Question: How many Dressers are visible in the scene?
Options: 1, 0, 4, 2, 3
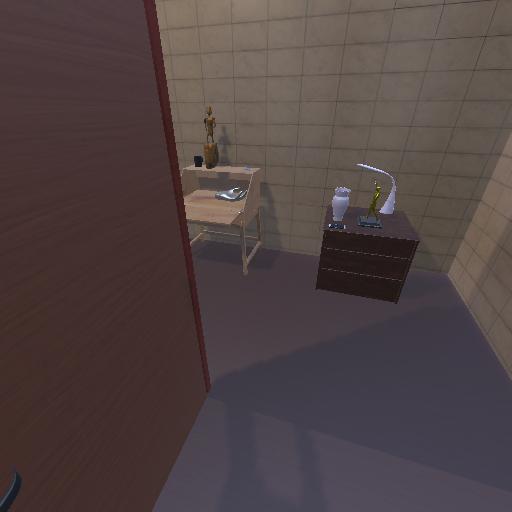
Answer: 1